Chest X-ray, PA view. Patient: 58 years old, sex F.
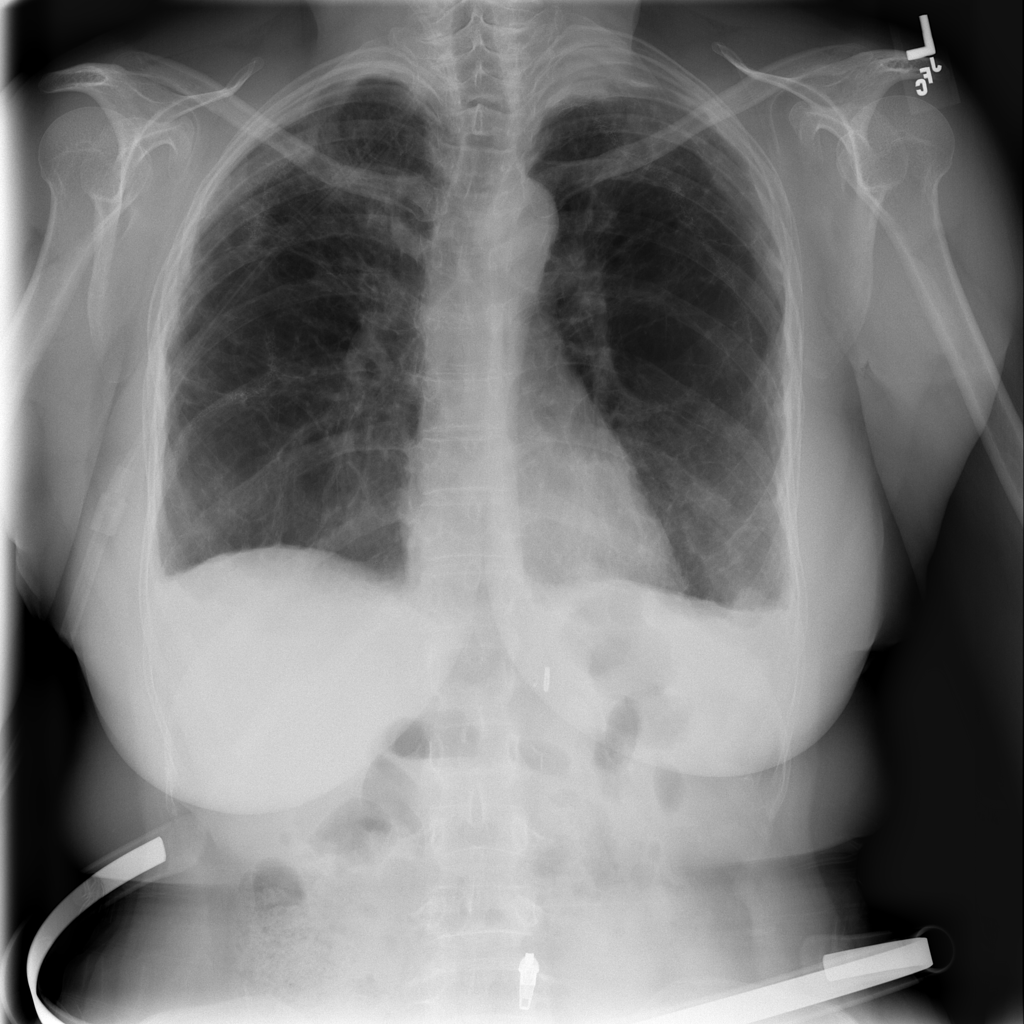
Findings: Pleural_Thickening